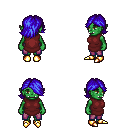
a pixel art fantasy rpg character, female body template, orc, green skin, maroon tunic, magenta pants, blue swoop hairstyle, gold boots, four views (front, back, left, right), 2x2 character sprite sheet, small pixel art, hard edges, no anti-aliasing